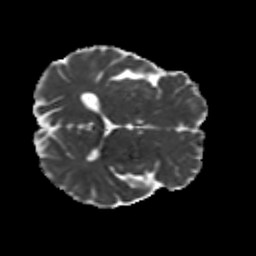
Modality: MD
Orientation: axial
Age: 34
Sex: male
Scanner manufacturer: siemens
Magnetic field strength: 3 T
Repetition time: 8.6 s
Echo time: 0.095 s